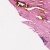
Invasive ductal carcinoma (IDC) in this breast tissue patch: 0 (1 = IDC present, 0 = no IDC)